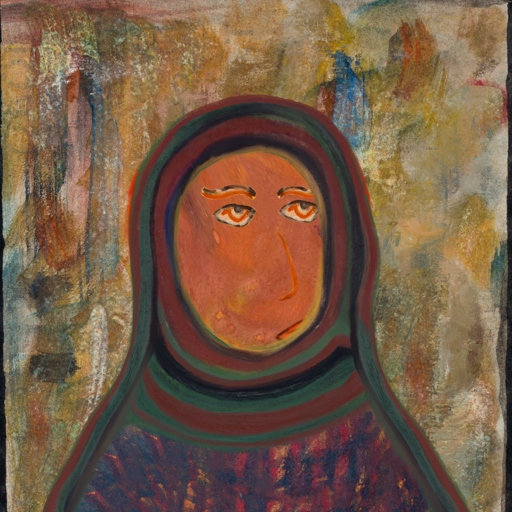
Background: Pipe, Head And Neck Side: Mother_And_Son_Son, Face Side: Experience, Bust: In_The_Sun, Hair Side: Sisters, Head Accessory: After_Raid_Scarf, Second Necklace: Blank, Necklace: Blank, Baby: Blank